Field crop: maize
Growth stage: 2
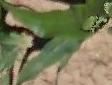
Species: maize